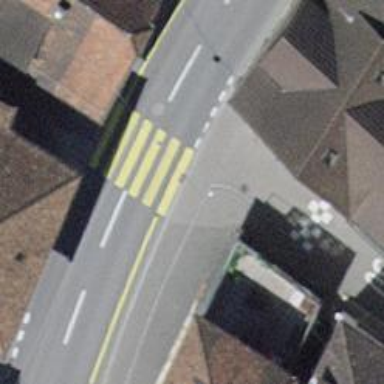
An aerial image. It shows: Zebra crossing on the road.